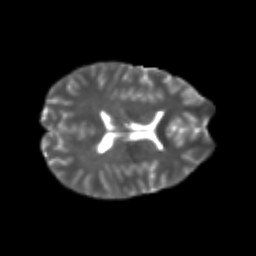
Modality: T2w
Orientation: axial
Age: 20
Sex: female
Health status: healthy
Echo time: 0.074 s